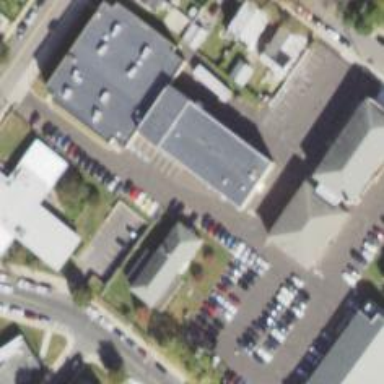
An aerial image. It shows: School.